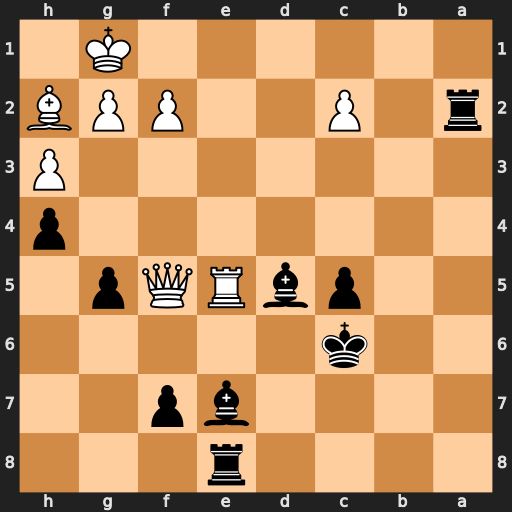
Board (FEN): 4r3/4bp2/2k5/2pbRQp1/7p/7P/r1P2PPB/6K1
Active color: b
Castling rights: -
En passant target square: -
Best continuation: Ra1+ Re1 Rxe1#